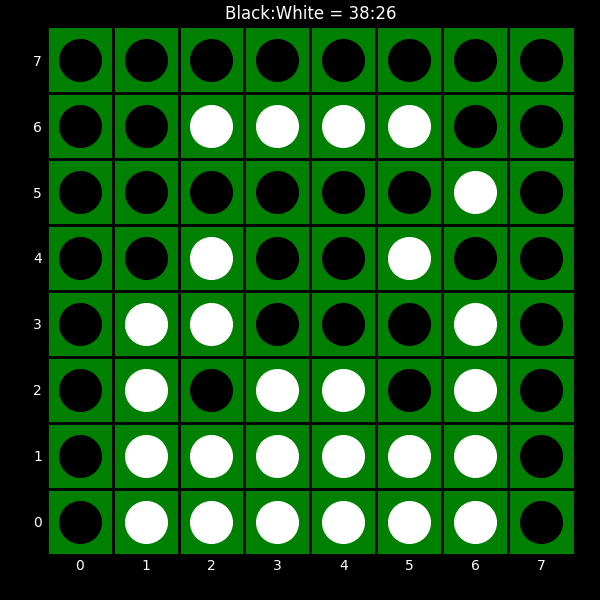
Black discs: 38
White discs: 26